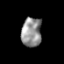
Tissue: prostate
Cell type: T cells
Senescence score: 0.69
Nuclear area (px): 580
Mean DAPI intensity: 145.503